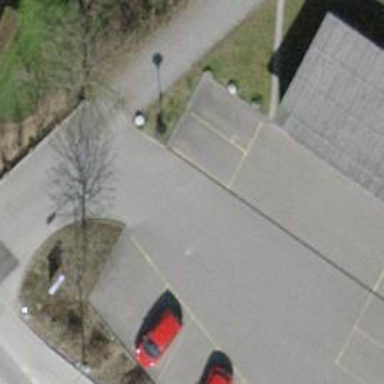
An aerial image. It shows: Parking aisle designated as service road.